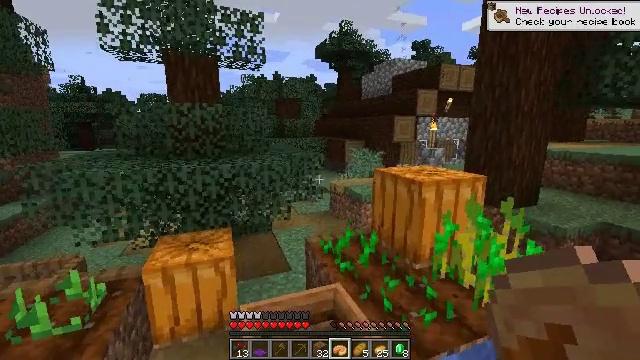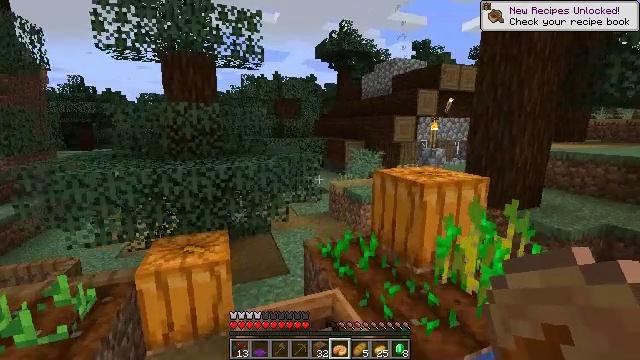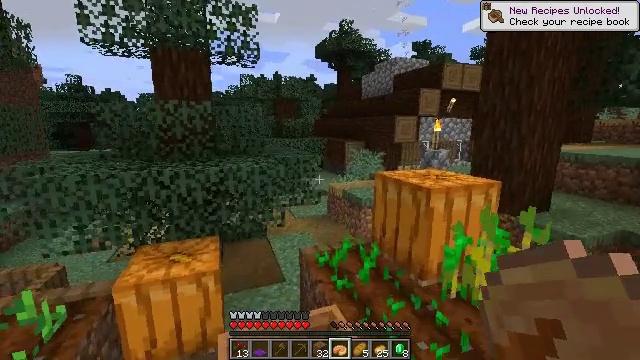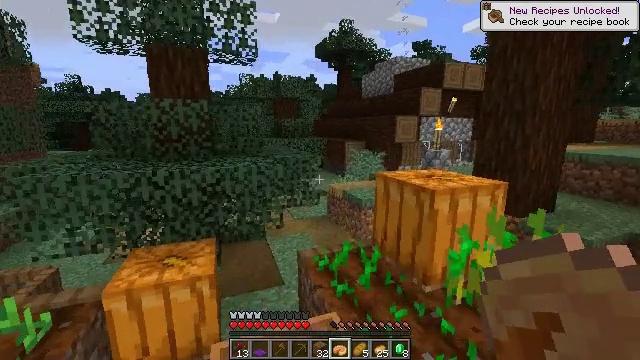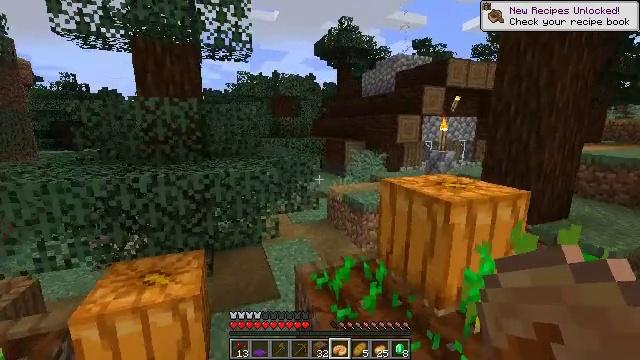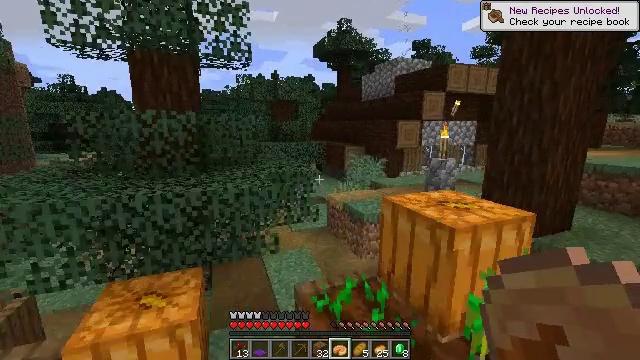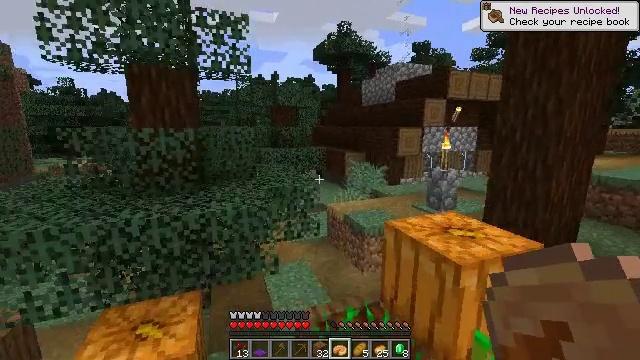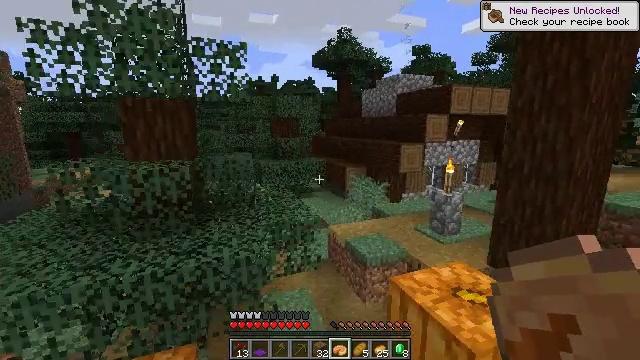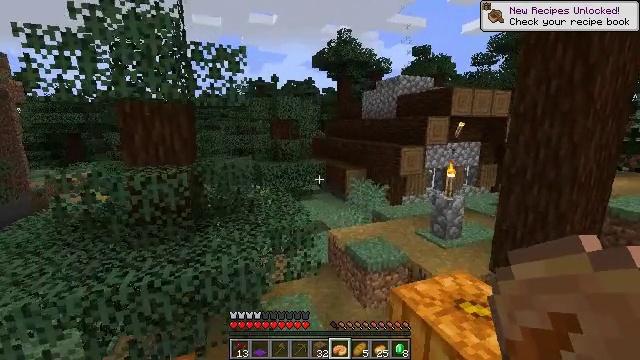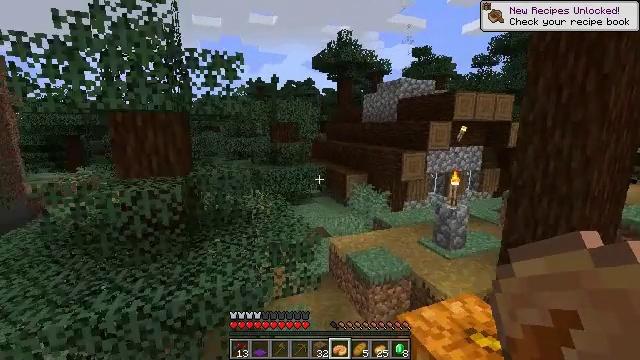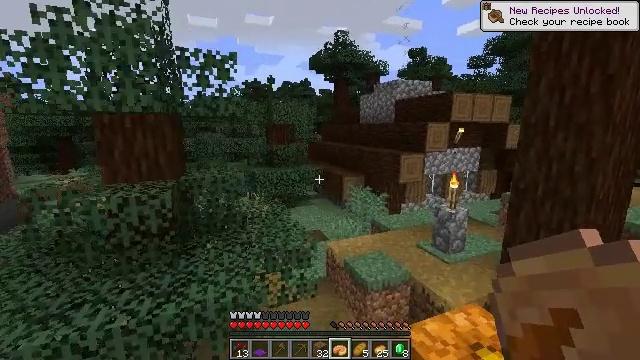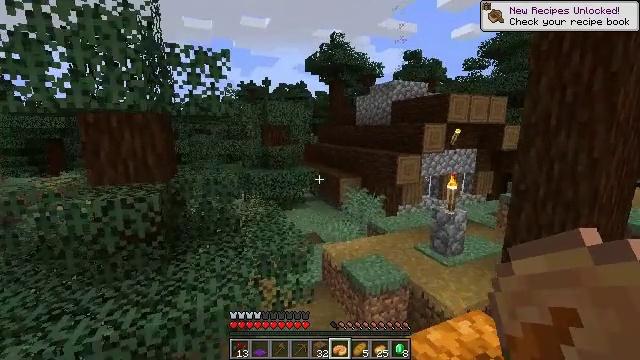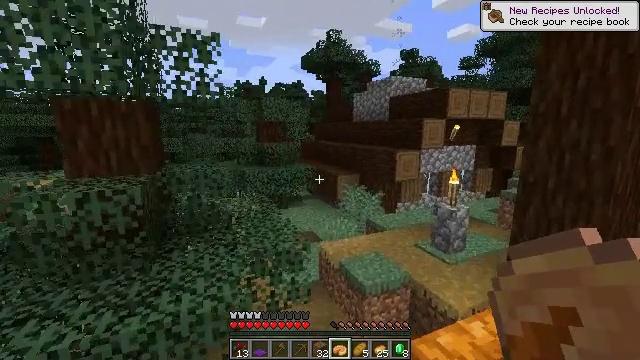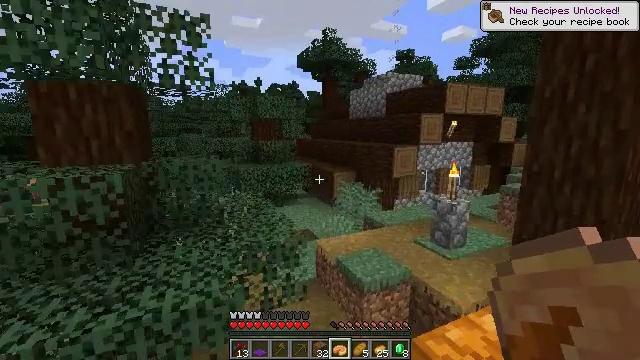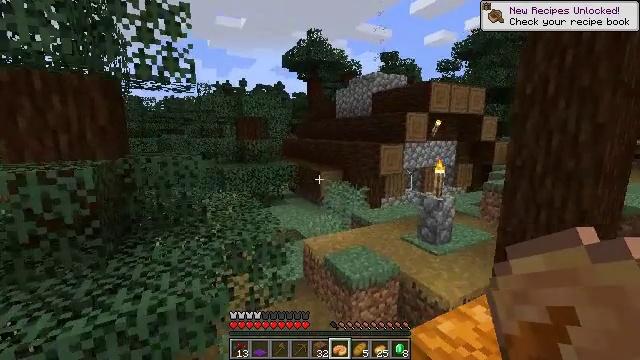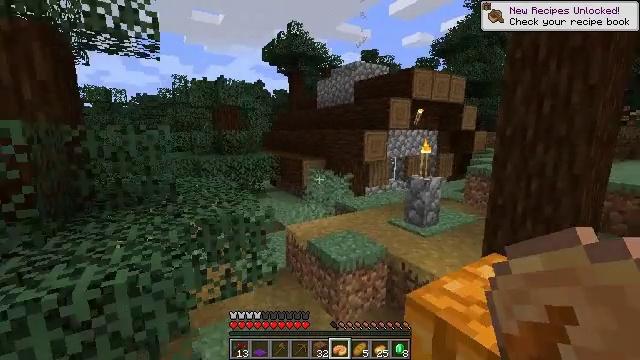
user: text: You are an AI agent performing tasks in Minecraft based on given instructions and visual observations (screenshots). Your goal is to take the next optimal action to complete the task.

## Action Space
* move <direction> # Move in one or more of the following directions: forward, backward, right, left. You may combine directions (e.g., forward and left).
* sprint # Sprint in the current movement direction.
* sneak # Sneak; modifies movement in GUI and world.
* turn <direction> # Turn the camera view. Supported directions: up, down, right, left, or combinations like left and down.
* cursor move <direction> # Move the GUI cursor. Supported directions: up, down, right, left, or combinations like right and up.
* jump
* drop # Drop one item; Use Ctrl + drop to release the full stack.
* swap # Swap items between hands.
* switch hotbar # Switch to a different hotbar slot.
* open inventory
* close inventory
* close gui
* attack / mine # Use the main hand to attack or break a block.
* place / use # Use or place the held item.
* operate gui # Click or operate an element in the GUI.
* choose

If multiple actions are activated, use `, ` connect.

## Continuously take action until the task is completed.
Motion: motion action
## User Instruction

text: Drop a pumpkin pie.
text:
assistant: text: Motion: move forward
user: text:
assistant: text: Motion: move forward
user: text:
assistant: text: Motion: move forward
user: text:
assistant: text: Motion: move forward
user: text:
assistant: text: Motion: move forward, jump
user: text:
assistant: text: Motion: move forward, jump
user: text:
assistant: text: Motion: move forward, jump
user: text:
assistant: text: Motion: move forward, jump
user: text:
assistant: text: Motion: move forward
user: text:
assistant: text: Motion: move forward
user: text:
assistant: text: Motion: move forward
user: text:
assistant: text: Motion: move forward
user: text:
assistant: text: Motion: move forward
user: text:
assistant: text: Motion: move forward, turn right
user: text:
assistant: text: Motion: move forward, turn right
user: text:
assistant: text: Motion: move forward, turn right
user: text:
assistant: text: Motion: move forward
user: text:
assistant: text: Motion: move forward
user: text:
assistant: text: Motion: move forward, turn right
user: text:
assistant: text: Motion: move forward, turn right
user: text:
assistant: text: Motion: move forward
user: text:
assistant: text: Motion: move forward
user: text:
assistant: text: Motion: move forward
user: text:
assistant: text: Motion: move forward
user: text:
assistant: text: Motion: move forward
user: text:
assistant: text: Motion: move forward
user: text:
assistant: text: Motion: move forward
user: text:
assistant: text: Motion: move forward
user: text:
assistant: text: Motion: move forward
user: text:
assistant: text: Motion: move forward